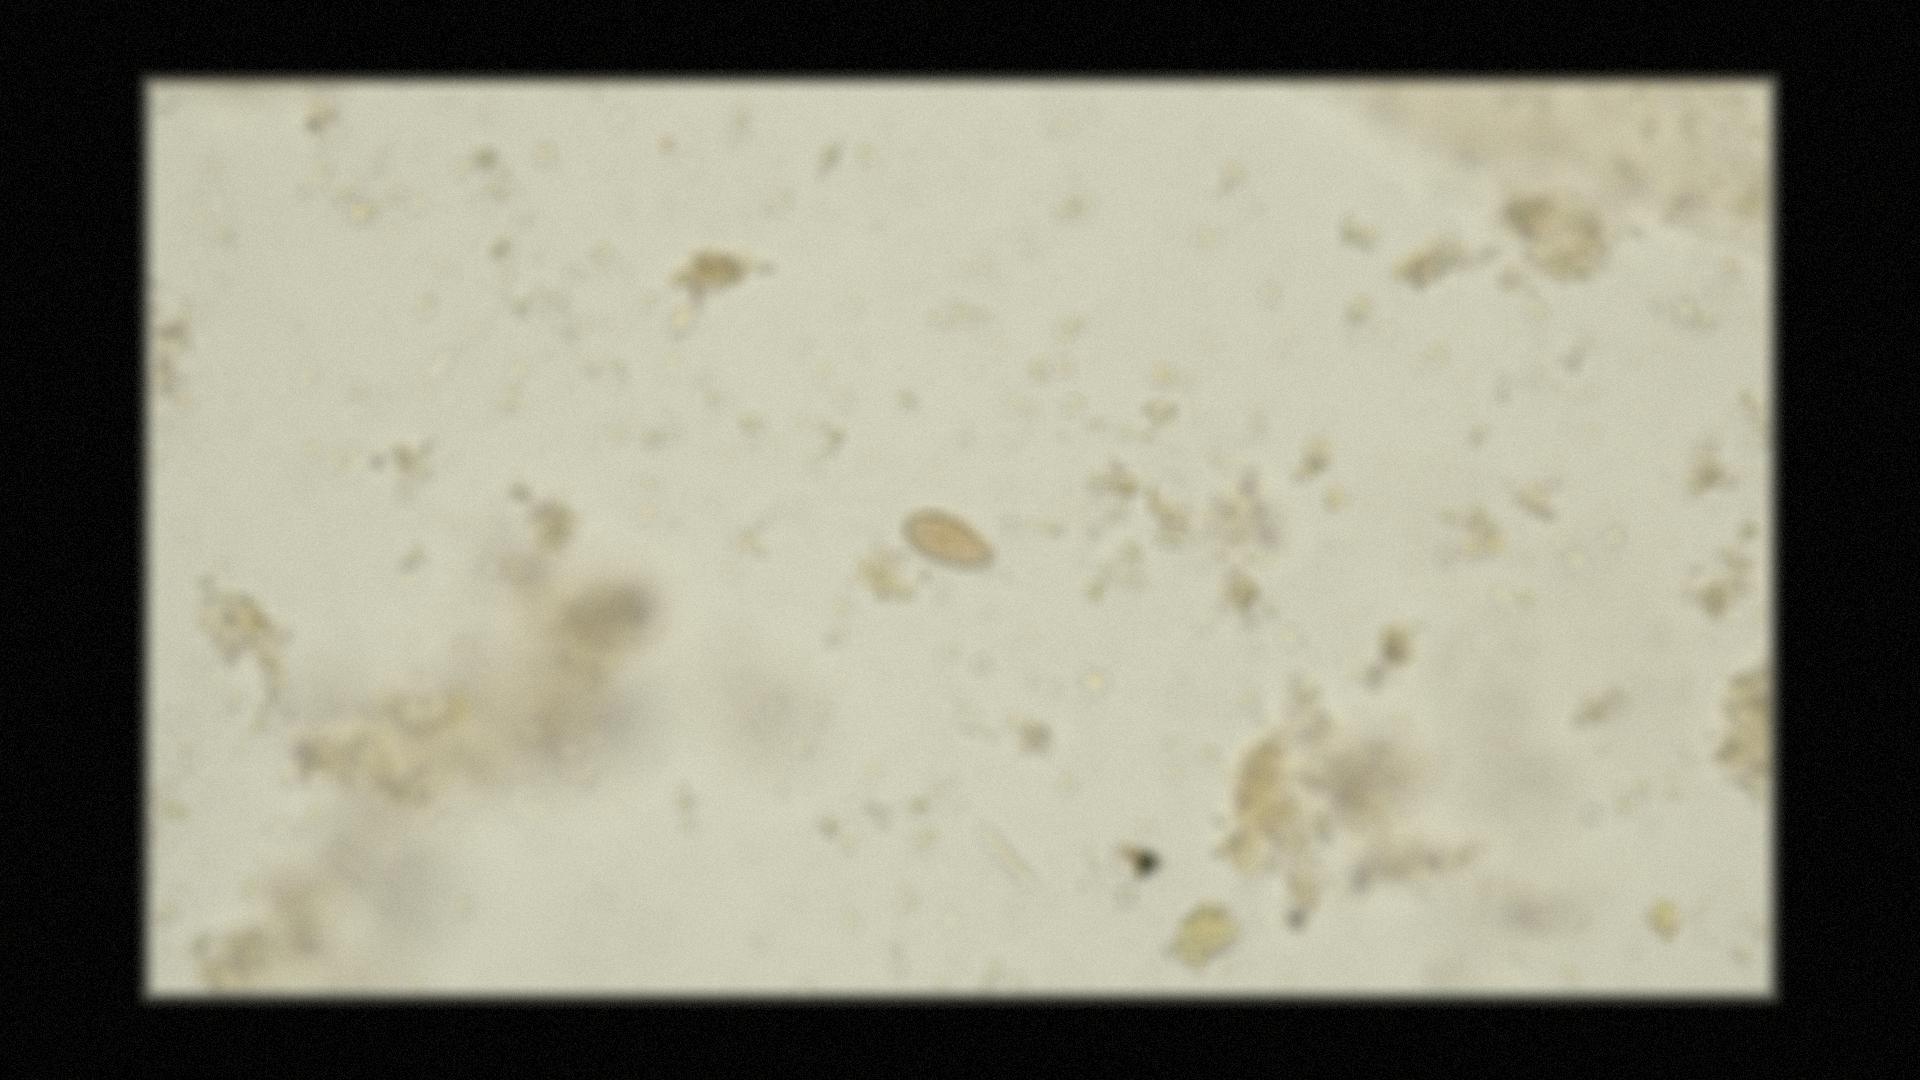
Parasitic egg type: Opisthorchis viverrine